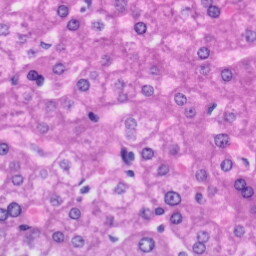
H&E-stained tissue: Liver